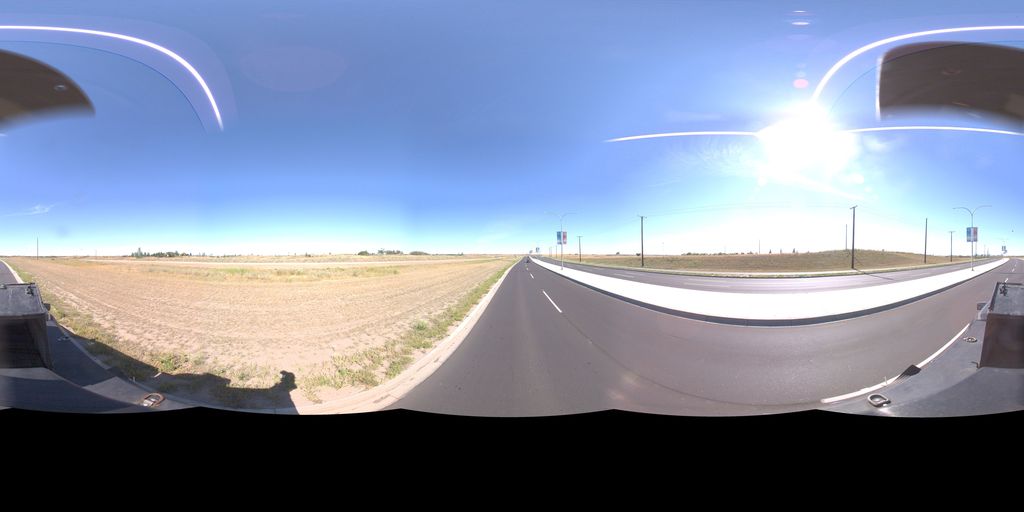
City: saskatoon